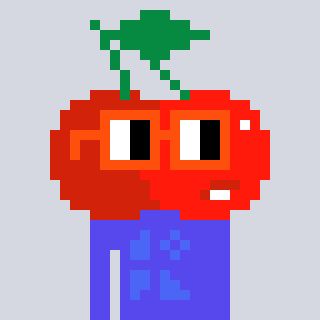
a pixel art character with square orange glasses, a cherry-shaped head and a computerblue-colored body on a cool background